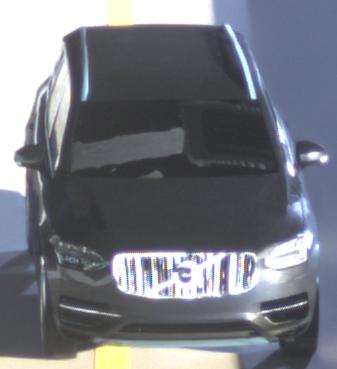
Make: Volvo
Model: XC90 B5
Detailed model: XC90 (L)
Model produced from: 2019/08
Model produced until: 2020/04
Doors: 5
Color: black
Road condition: dry road
Daytime: night
Contrast: high contrast